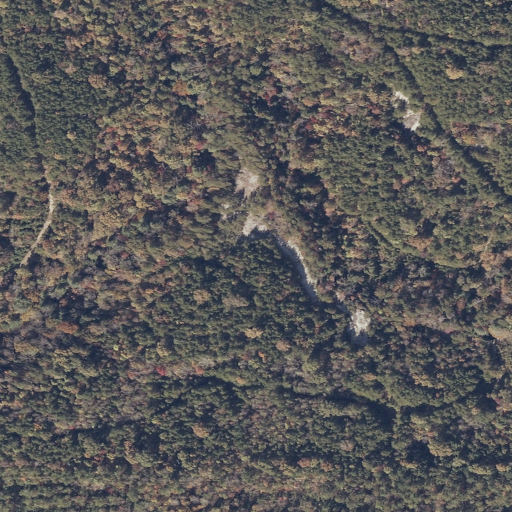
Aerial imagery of mountain in Alabama named Bald Rock containing evergreen forest, mixed forest, and deciduous forest